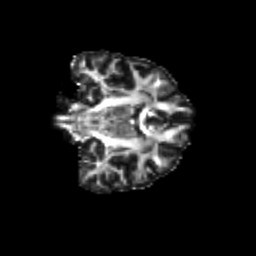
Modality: FA
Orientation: coronal
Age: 24
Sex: female
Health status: healthy
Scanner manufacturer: siemens
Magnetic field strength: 3 T
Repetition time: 8.6 s
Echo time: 0.095 s